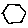
Label: hexagon